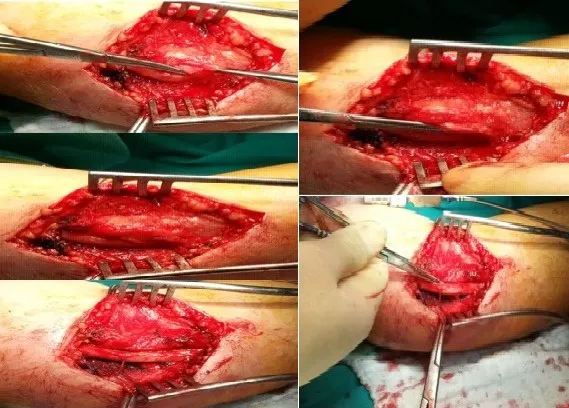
At operation, the left ulnar nerve was compressed by the adhessive bant and muscle.
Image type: medical_photograph (other_medical_photograph)